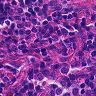
Metastatic tissue present: no